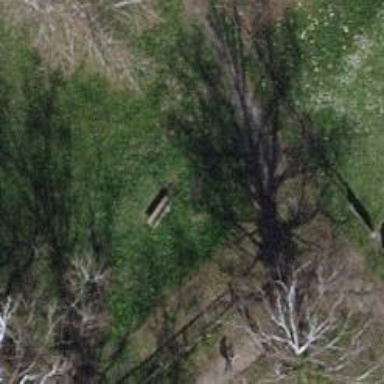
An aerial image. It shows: Bench for seating.